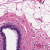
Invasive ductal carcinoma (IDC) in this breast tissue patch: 0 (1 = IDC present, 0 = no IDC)